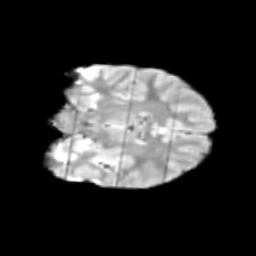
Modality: T2w
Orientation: coronal
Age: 9
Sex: male
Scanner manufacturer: siemens
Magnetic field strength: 3 T
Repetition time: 3.8 s
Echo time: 0.07 s